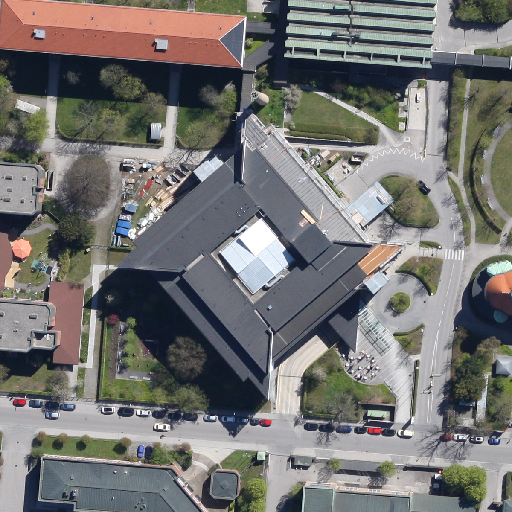
Referring expression: vehicle driving on the road